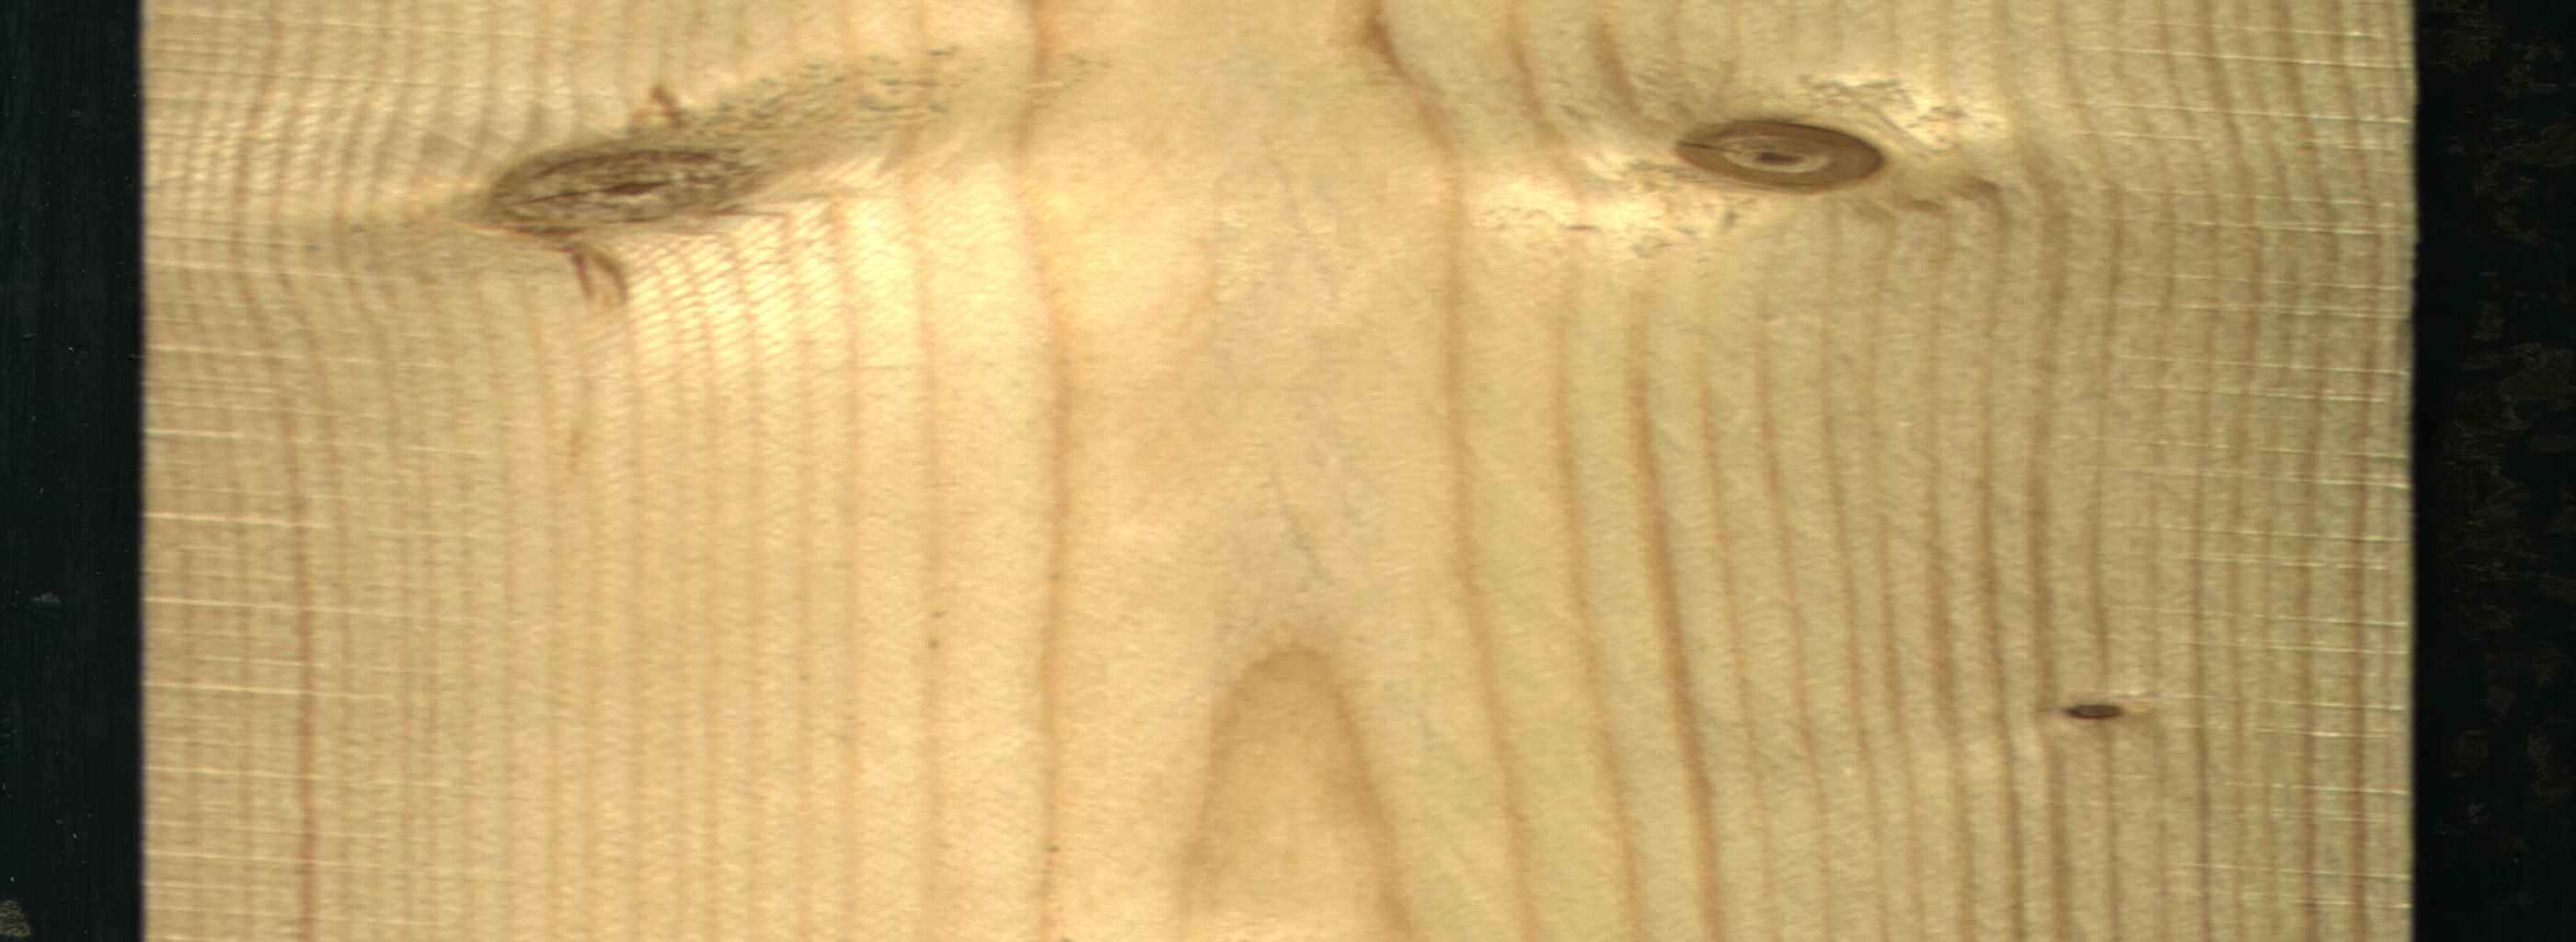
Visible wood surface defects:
Live_Knot
Live_Knot
Live_Knot